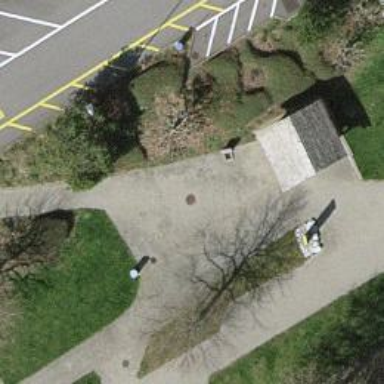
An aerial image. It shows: Path made of paving stones.